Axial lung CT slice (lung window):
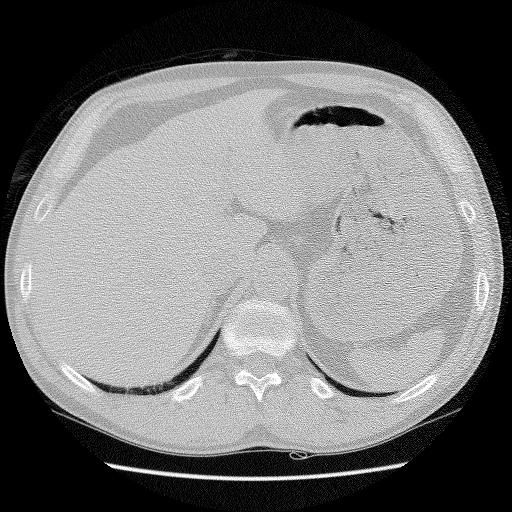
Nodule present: no